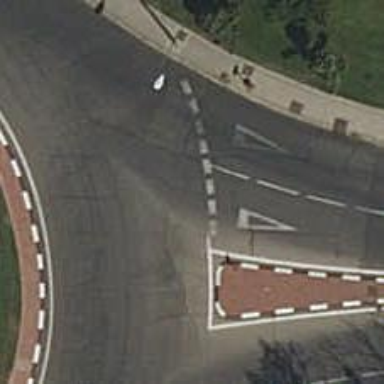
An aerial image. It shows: Road with "give way" sign.